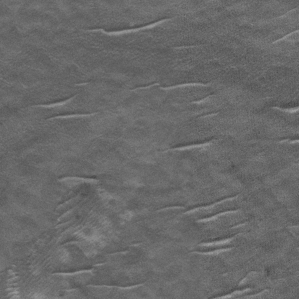
Label: frost